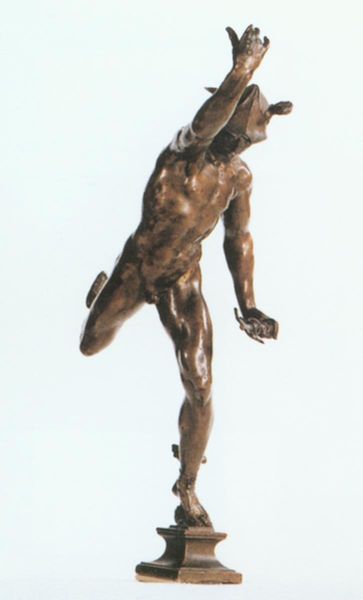
Titel: Merkur
Künstler: Adriaen de Vries
Institution: Lambach, Benediktinerstift (Archiv, Bibliothek und Museum)
Schlagwörter: akt, flügel, gott, hand, mann, nackt, bewegung, geste, holz, hut, mensch, sockel, figur, person, skulptur, statue, laufen, muskeln, metall, bronze, penis, messing, kupfer, rennen, helm, schritt, dynamisch, hermes, götterbote, merkur, david, flügelhelm, wurf, schleuder, geschnitzt, eilen, römisch, statur, werfen, einbeinig, erektion, sprint, stature, starture